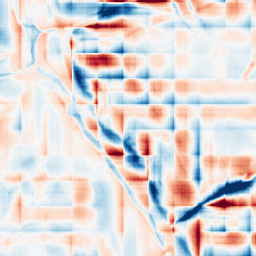
Category: wavelet
Decomposition family: wavelet_dwt
Decomposition parameters: wavelet: db2
level: 5
Upsampling method: sinc_blackman
Upsampling parameters: scale: 8
kernel_size: 16
Upsampling scale: 8